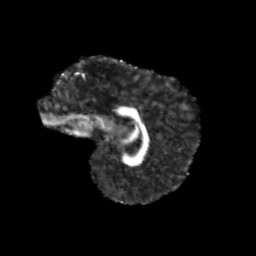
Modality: FA
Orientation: sagittal
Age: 11
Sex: female
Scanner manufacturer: siemens
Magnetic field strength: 3 T
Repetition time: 3.8 s
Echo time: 0.07 s